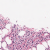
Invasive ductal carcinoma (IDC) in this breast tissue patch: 1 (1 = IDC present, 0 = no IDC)